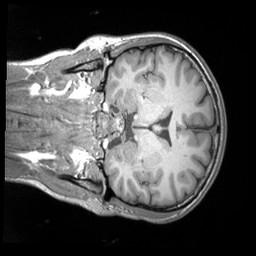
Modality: T1w
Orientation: coronal
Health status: healthy